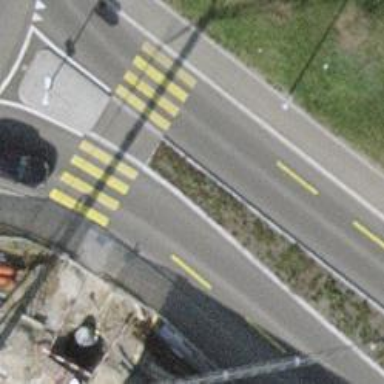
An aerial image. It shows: Uncontrolled crossing with pedestrian island.